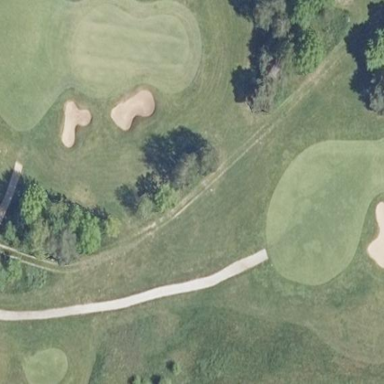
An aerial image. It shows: Golf fairway in the image.